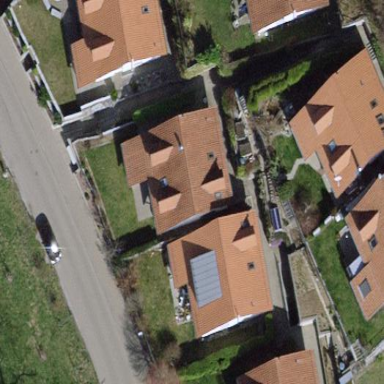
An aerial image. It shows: Detached building.